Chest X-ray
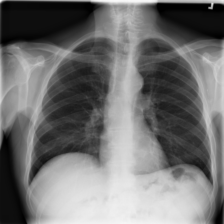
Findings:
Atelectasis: negative
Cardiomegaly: negative
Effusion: negative
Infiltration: positive
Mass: negative
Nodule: negative
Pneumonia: negative
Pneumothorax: negative
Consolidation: negative
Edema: negative
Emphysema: negative
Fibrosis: negative
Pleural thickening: negative
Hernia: negative